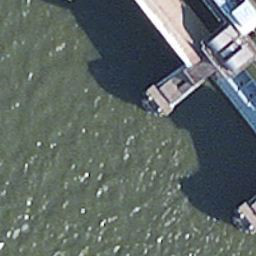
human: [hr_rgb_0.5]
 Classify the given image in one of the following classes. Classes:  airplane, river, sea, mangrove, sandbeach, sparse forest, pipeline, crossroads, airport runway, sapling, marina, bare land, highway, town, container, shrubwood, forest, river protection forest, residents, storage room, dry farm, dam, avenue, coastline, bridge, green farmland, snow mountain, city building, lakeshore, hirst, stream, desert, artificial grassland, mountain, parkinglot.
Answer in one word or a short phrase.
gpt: dam